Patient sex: M
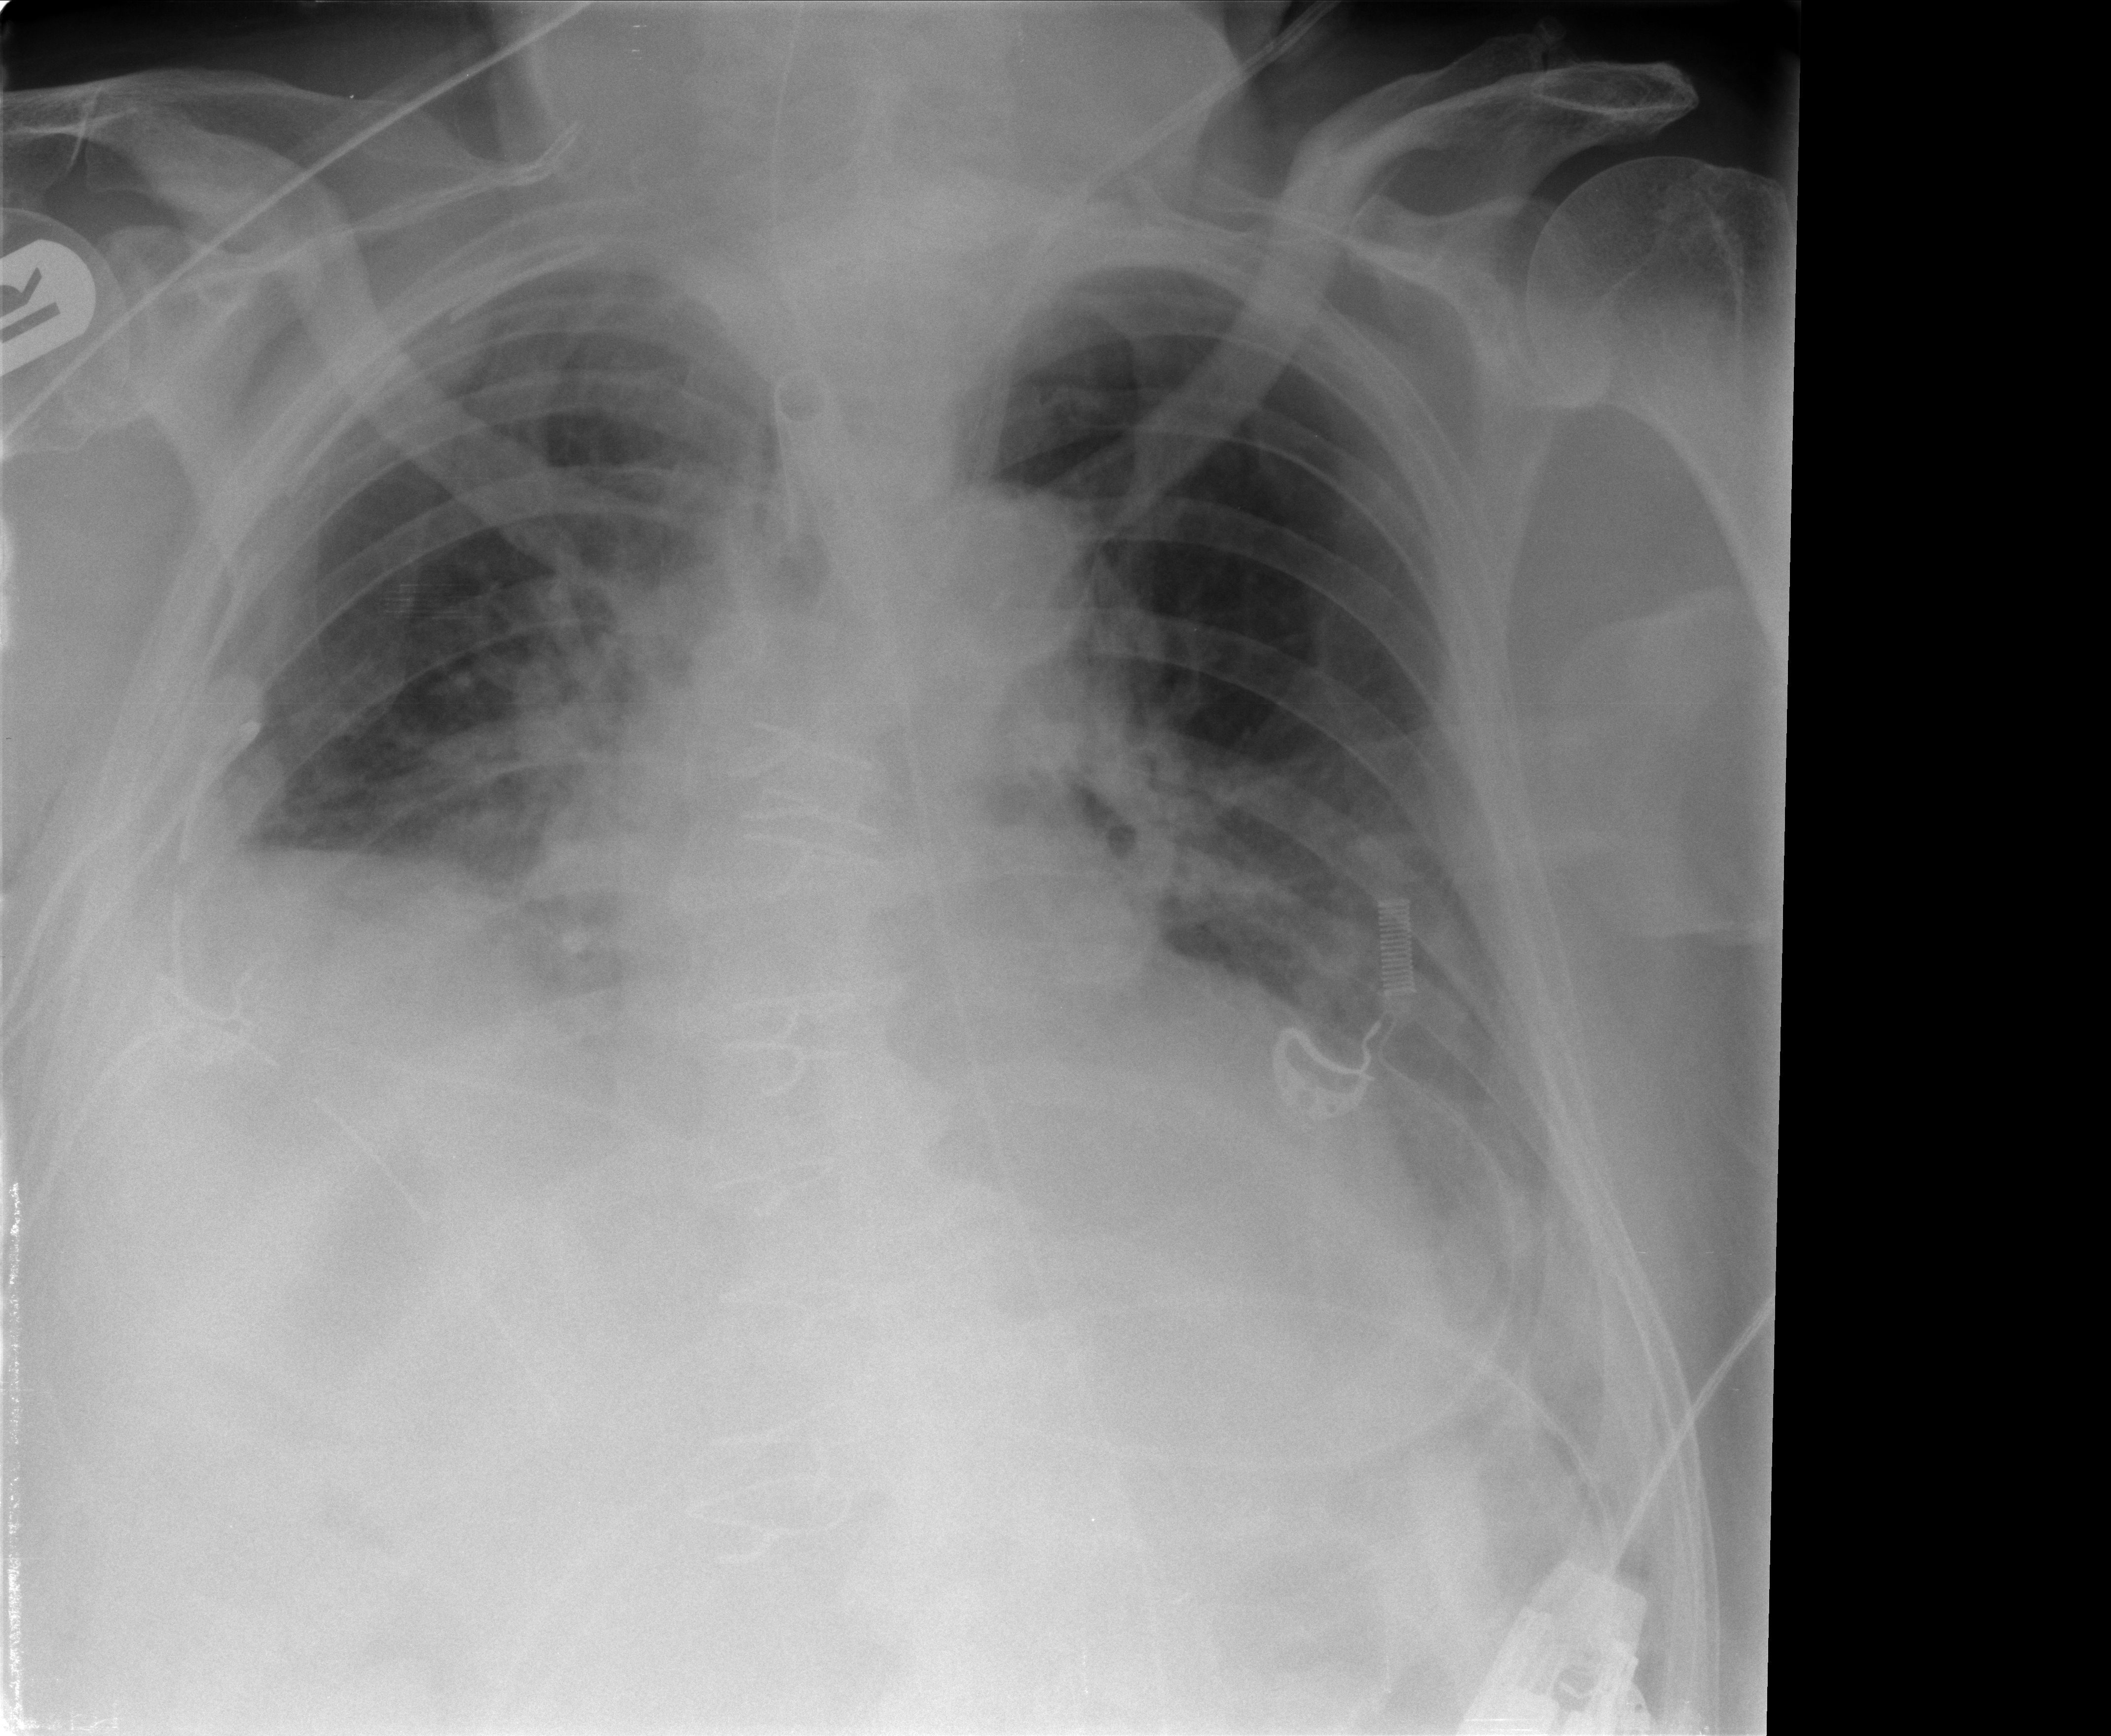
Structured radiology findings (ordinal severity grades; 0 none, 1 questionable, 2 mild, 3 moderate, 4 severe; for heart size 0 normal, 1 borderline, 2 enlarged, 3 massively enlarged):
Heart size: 2
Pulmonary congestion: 0
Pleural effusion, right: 2
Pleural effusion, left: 2
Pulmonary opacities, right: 2
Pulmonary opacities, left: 0
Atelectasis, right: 2
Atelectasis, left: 2